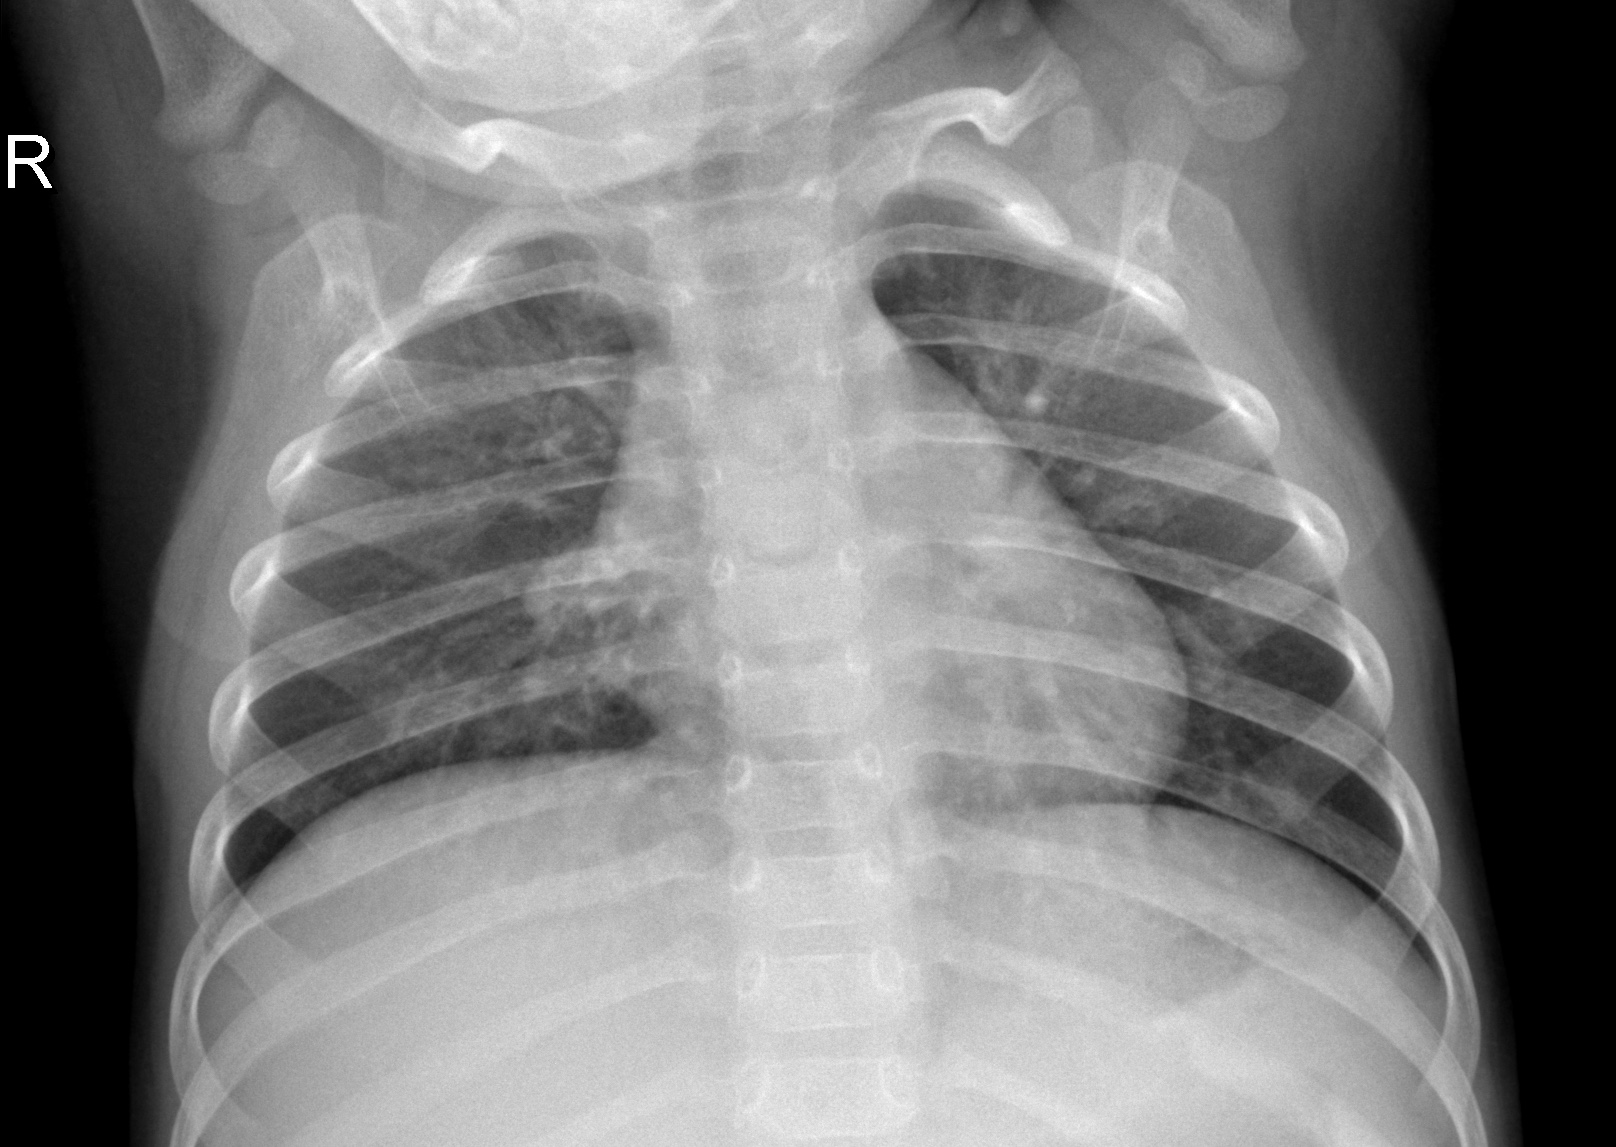
Diagnosis: NORMAL